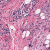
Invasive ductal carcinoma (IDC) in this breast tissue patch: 1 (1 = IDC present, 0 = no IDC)